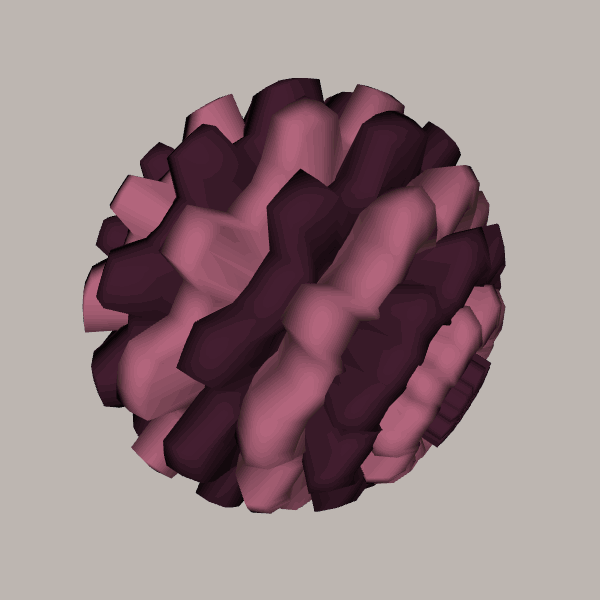
Background: light